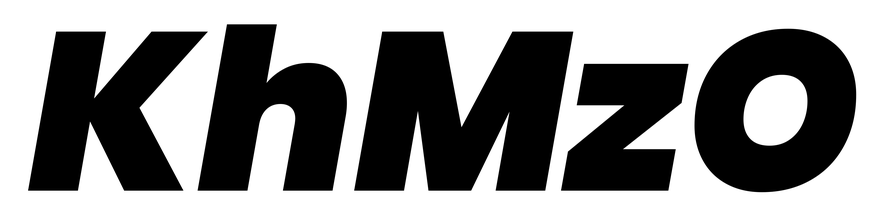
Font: Poppins-BlackItalic